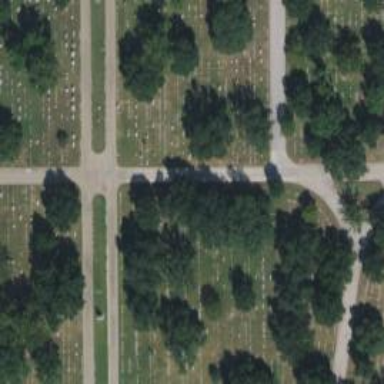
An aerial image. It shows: Graveyard.